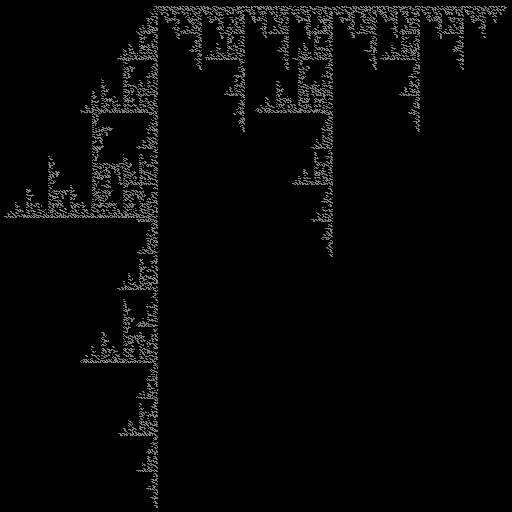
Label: binary